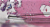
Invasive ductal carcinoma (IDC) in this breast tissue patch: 0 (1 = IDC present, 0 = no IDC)